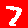
Digit: 7